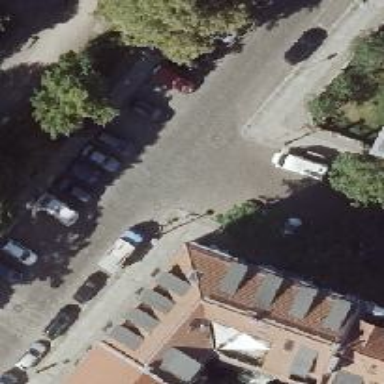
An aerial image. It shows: Residential road with separate sidewalks. There is parallel on-street parking available on the left side.